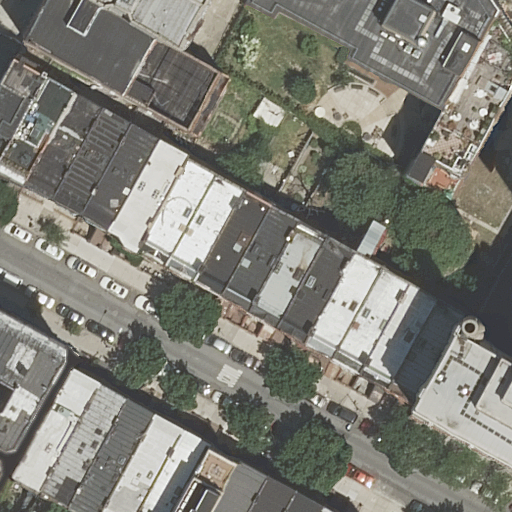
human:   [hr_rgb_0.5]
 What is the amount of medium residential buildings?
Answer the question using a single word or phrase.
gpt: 24

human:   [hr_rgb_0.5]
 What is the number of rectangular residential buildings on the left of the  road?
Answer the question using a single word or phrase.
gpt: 12

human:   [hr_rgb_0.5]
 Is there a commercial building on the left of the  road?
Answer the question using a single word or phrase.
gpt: no

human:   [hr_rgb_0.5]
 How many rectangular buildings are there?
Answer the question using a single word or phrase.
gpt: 26

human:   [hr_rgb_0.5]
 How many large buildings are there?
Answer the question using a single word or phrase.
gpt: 1

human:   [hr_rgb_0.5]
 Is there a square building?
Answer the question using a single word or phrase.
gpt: no

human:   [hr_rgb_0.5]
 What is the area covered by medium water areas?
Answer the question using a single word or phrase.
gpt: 0m2

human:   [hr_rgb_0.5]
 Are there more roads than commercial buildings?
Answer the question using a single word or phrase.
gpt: yes

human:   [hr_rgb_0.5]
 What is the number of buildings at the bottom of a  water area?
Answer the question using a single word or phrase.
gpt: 0

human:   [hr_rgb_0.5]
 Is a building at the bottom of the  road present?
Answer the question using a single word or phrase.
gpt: yes

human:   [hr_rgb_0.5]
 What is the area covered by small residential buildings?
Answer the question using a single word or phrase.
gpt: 294m2

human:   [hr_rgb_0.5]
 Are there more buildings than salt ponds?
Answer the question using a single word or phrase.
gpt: yes

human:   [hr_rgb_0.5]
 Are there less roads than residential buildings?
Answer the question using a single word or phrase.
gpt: yes

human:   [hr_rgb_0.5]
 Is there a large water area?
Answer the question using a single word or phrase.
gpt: no

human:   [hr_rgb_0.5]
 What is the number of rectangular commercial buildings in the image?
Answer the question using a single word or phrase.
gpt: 0

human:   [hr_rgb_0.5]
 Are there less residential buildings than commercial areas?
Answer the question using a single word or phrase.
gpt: no

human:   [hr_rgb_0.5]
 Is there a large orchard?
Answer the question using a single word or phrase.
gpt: no

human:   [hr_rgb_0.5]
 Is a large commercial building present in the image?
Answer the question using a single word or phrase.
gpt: no

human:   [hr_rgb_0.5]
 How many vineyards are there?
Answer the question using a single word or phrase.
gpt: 0

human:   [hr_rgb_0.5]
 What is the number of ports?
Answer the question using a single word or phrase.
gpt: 0

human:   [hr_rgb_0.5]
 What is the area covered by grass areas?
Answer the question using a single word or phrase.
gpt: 0m2

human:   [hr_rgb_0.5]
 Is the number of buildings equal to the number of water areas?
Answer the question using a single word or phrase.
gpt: no

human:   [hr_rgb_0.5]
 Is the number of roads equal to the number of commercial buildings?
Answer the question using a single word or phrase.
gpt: no

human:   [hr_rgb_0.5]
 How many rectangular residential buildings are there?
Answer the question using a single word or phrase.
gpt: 25

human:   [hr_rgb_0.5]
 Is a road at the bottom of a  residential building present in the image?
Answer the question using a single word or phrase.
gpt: yes

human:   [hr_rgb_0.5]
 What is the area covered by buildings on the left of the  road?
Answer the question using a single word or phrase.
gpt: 2195m2

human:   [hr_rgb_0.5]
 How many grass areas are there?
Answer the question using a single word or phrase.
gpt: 0

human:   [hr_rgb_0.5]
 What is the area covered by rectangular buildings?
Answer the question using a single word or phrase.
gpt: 3127m2

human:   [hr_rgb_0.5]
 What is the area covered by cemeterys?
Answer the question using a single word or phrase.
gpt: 0m2

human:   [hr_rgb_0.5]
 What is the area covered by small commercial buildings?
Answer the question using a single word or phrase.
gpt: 0m2

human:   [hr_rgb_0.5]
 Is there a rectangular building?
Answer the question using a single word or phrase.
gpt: yes

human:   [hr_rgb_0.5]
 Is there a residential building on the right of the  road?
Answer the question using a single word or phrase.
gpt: yes

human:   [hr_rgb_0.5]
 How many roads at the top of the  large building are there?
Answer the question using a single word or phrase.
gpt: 0

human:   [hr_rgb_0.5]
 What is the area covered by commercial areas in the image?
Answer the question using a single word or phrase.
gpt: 0m2

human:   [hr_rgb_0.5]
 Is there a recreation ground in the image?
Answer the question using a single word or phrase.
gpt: no

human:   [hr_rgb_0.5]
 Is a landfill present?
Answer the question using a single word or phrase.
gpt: no